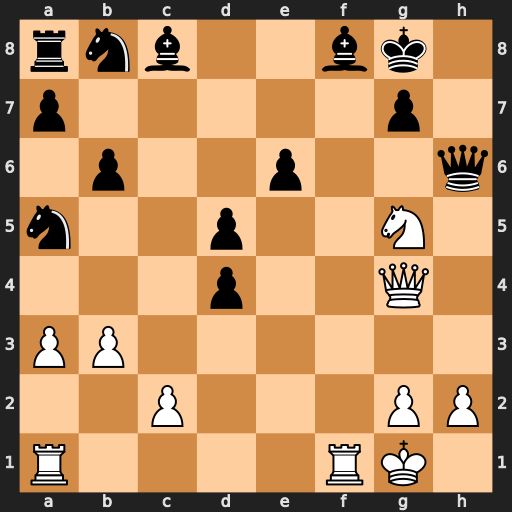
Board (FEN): rnb2bk1/p5p1/1p2p2q/n2p2N1/3p2Q1/PP6/2P3PP/R4RK1
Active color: w
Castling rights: -
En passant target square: -
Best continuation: Qf3 Qxg5 Qxf8+